Question: I have a plot with pairs of points that are slightly offset. Each pair of points has associated error bars. I have specified that the symbol of the first point in the pair is different from that of the second (closed circle vs open circle). I would like it so that the error bars do not show through the open symbol.
Here is a mock data set:
'''
x = runif(4,-2,2)
x_1 = runif(4,-1,3)
dfr <- data.frame(
x = c(x, x_1),
y = rep(c("A","B","C","D"), 2),
upper = c(x+2, x_1+1),
lower = c(x-2, x_1-2),
type = rep(c("alpha", "beta"), each = 4))
'''
And here is the plot:
'''
dodge=position_dodge(width=0.5)
ggplot(dfr,aes(x=y,y=x,colour=type)) +
geom_point(size=8,aes(shape=type),position=dodge) +
geom_errorbar(aes(ymax=upper,ymin=lower),position = dodge) +
scale_colour_manual(values = c('gray','black')) +
scale_shape_manual(values = c(19,21)) +
coord_flip() +
opts(legend.position="none")
'''

Thanks for any help you can provide!
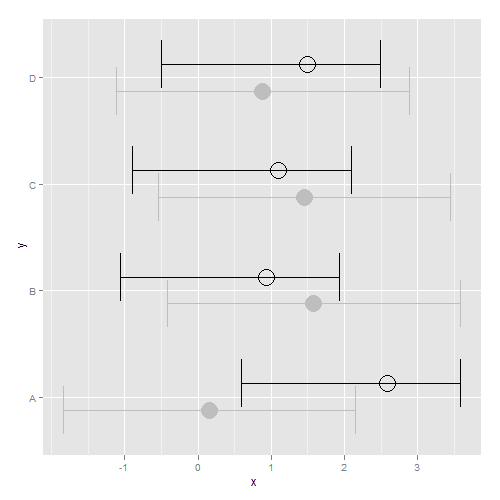
Answer: I can't think of a way to make an 'open' point and not let the errorbar show trough. The only way of doing this would be to fill the points with the same colour as the background, but then your gridlines won't be visible through the point.
To do this, map the 'fill' aesthetic to type, and specify 'scale_fill_manual' with the fill colour 'grey90' which is the 'theme_grey' setting:
'''
ggplot(dfr,aes(x=y,y=x,colour=type, fill=type)) +
geom_errorbar(aes(ymax=upper,ymin=lower),position = dodge) +
geom_point(size=8,aes(shape=type),position=dodge) +
scale_colour_manual(values = c('gray','black')) +
scale_fill_manual(values=c('grey', 'grey90')) +
scale_shape_manual(values = c(19,21)) +
coord_flip() +
opts(legend.position="none")
'''